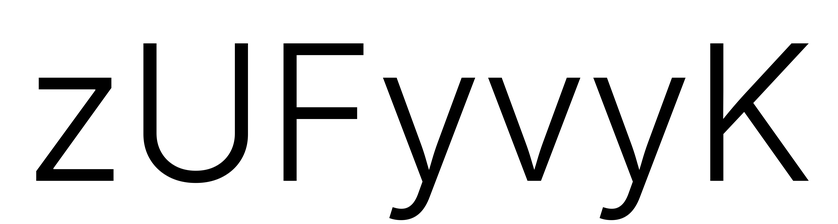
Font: Inter_Light